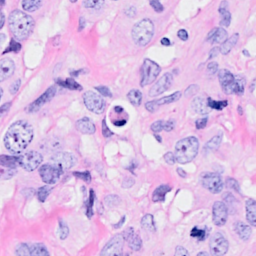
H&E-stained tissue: Breast